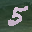
Label: 5